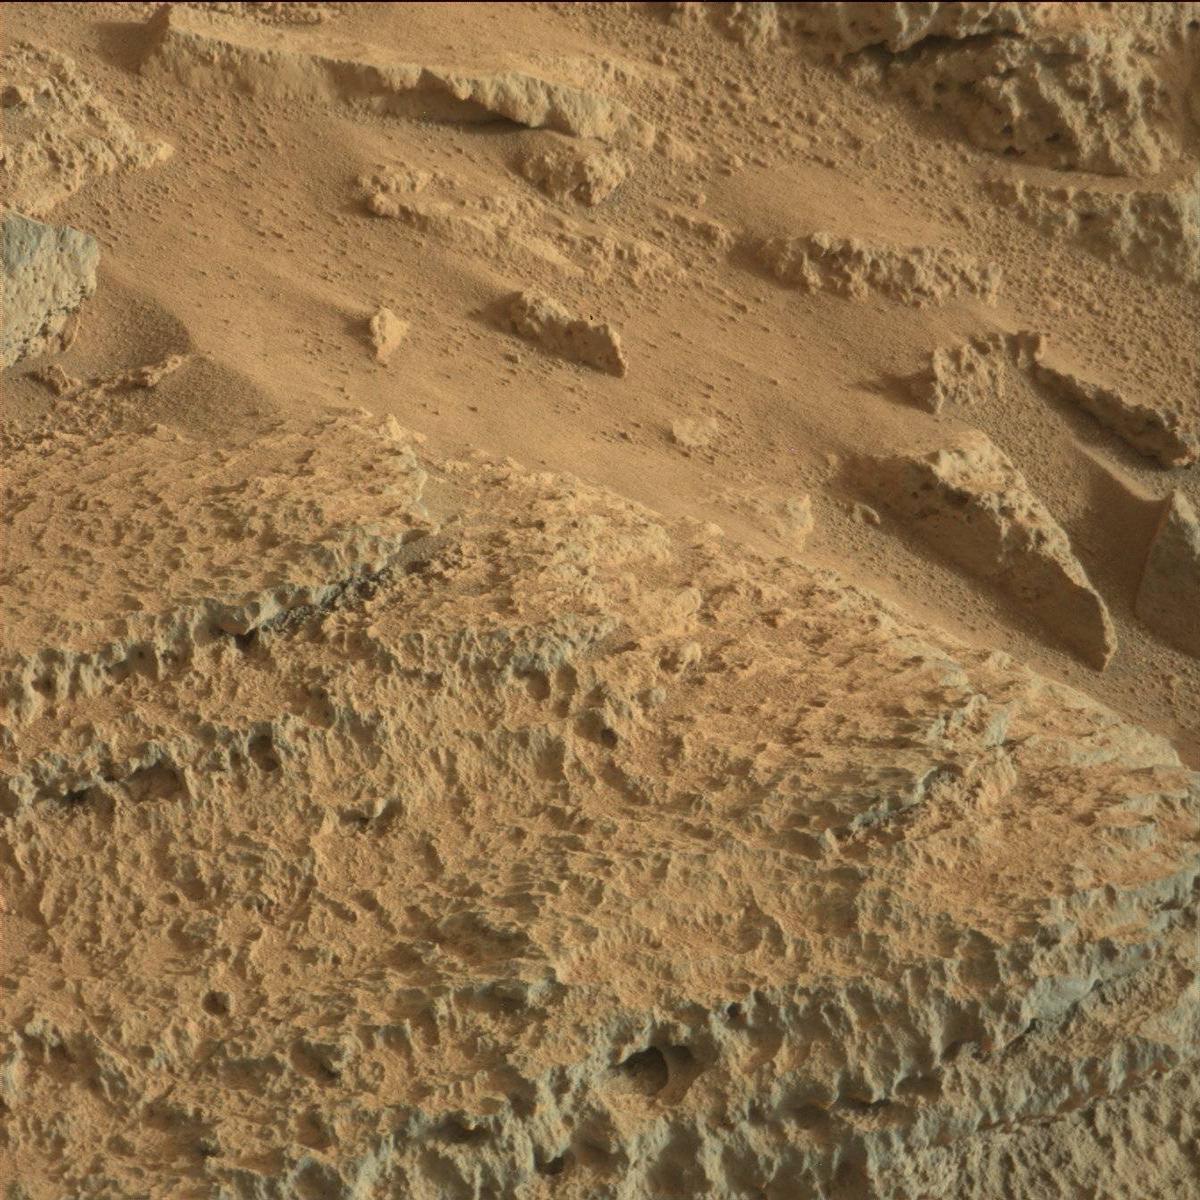
Terrain classes present: Bedrock, Sand / Soil